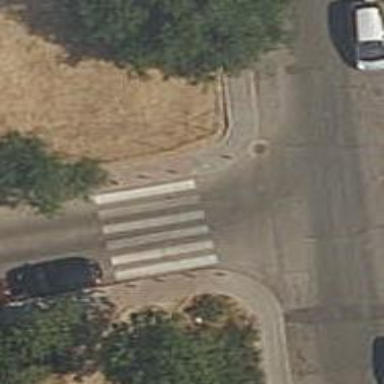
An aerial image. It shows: Uncontrolled road crossing.